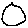
Label: circle